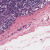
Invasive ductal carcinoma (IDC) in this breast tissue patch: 0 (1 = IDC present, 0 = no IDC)